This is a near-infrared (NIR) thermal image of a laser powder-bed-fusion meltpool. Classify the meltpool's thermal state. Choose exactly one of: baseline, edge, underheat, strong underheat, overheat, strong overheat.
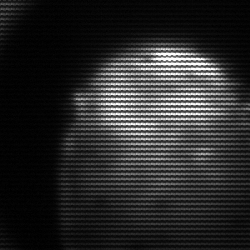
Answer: edge